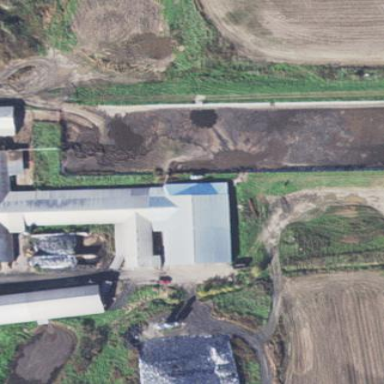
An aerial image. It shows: Farm auxiliary building.